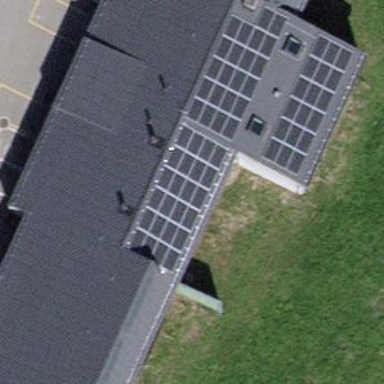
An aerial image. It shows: Solar power generator with photovoltaic panels.